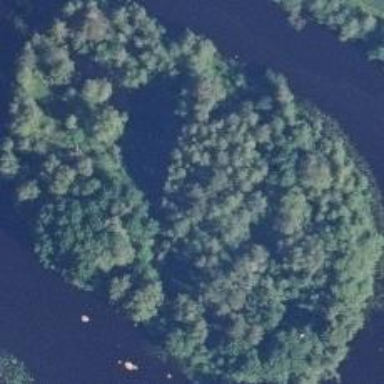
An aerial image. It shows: Islet surrounded by woodland.